Field crop: maize
Growth stage: 1
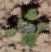
Species: chenopodium